Interaction volume radius: 5 \u00c5
Interaction volume height: 10 \u00c5
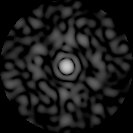
Disorder parameter: 0.879